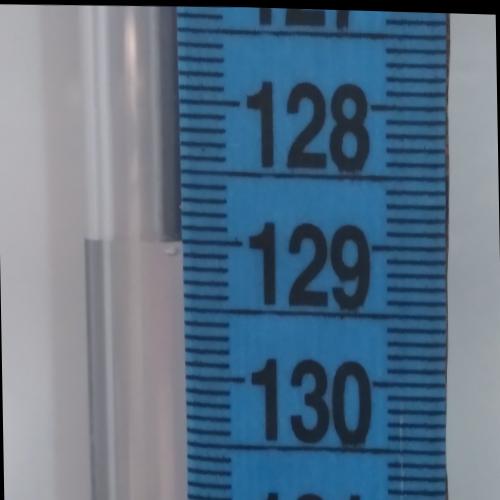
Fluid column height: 129.0 cm